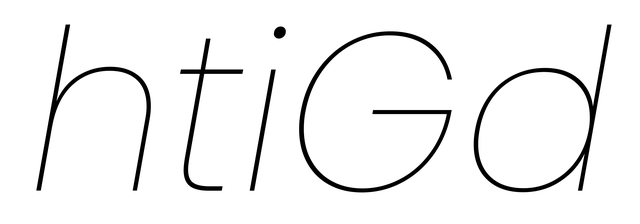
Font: Poppins-ThinItalic